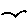
Label: bird